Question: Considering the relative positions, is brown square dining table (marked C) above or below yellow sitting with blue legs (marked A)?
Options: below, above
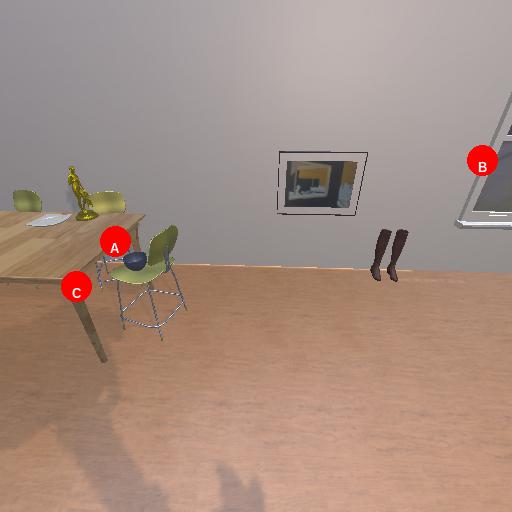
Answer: below